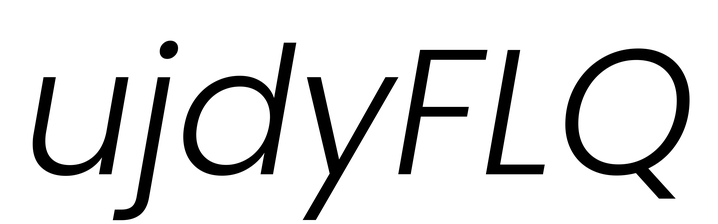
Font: Poppins-LightItalic